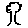
Label: tree